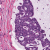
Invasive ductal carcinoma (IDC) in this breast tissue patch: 1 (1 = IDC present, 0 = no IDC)